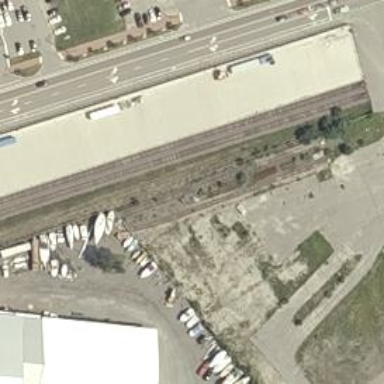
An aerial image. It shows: Railway yard.